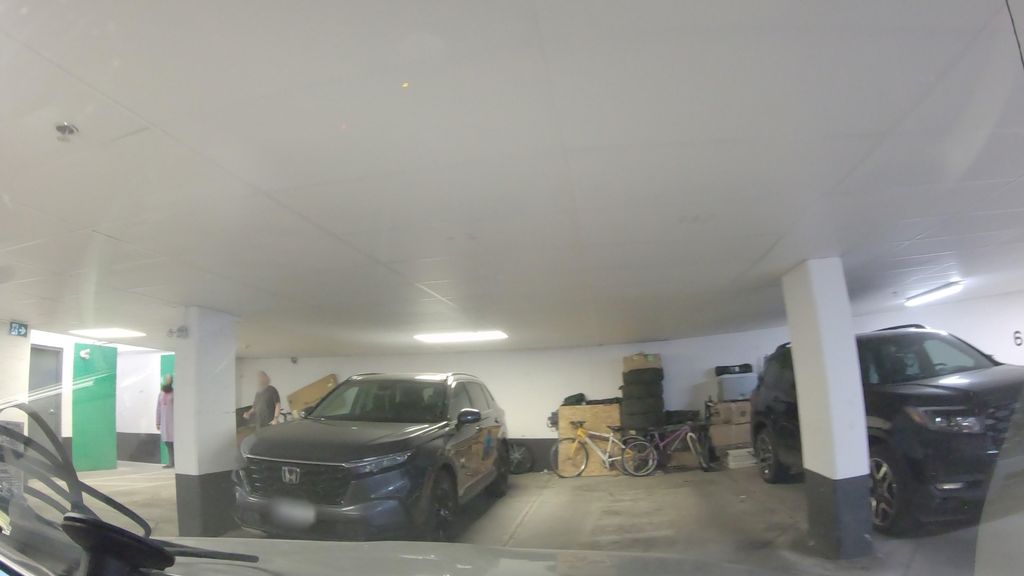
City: toronto